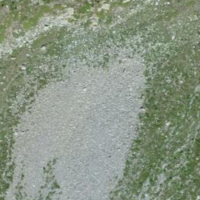
EUNIS habitat code: 31
Species observed at this site:
Rupicapra rupicapra